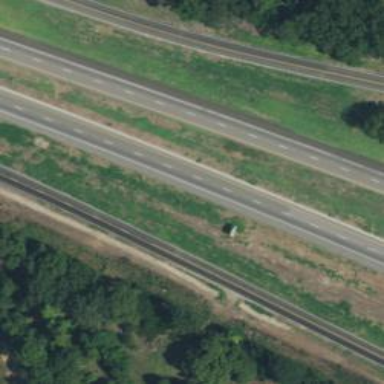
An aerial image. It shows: Asphalt motorway.